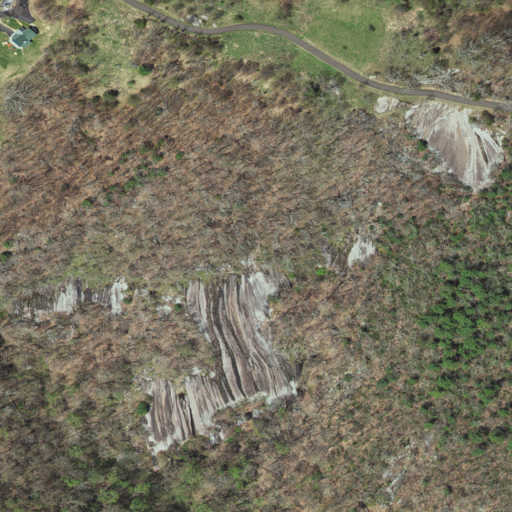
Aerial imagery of mountain in Virginia named Striped Rock containing deciduous forest, pasture, open development, mixed forest, shrub, low intensity development, and barren land